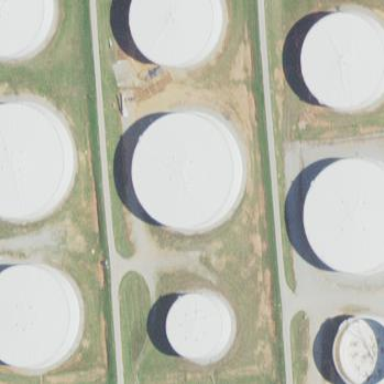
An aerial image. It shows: Storage tank which is man-made.